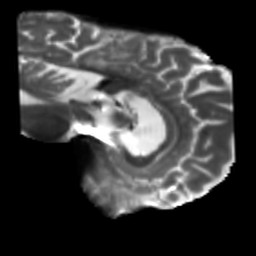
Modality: T2w
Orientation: sagittal
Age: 58
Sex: male
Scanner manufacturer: siemens
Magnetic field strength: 3 T
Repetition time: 5.25 s
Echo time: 0.08 s